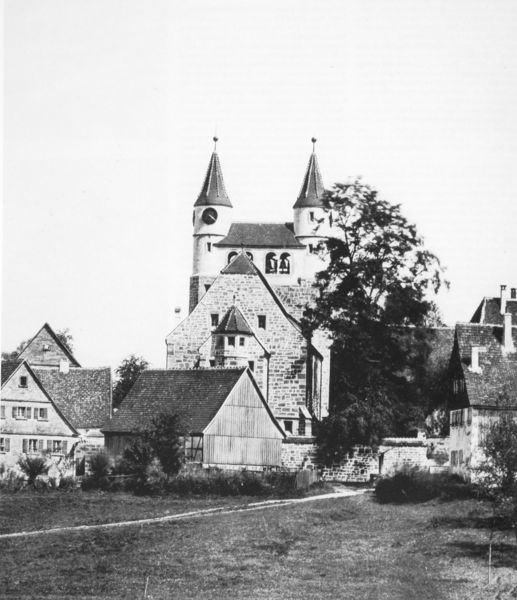
Titel: Evangelische Kirche und Interimskirche in Gaggstatt
Künstler: Theodor Fischer
Standort: Gaggstatt
Institution: Evangelische Kirche und Interimskirche
Schlagwörter: baum, himmel, schatten, weiß, bäume, kirchturm, stadt, fenster, grau, schwarz, dach, gebäude, gras, haus, rasen, weg, wiese, alt, wand, architektur, stein, häuser, weide, busch, büsche, gebüsch, kirche, pfad, land, gotik, fensterläden, kamin, kamine, schornstein, turm, schiff, ort, dorf, dächer, giebel, mauer, schornsteine, backstein, steinmauer, rundbogen, spitz, uhr, bauer, foto, fotografie, kirchtürme, photographie, wände, scheune, glockenturm, hauswand, kloster, türmchen, türme, dom, festung, schwarz-weiß, kugel, langhaus, photo, portal, glocke, querhaus, ländlich, apsis, rundbögen, romanik, chor, fachwerk, sach, fotographie, bruchstein, glocken, osten, kirchturmuhr, turmuhr, basilika, kriche, romanisch, stallungen, westwerk, spitzdach, turmhelme, zwillingstürme, gernrode, ottonisch, schornsteinge, westthürme, rotenburg, feldstein, türmer, hauswände, feldsteine, doppelspitze, feldsteinkirche, schuene